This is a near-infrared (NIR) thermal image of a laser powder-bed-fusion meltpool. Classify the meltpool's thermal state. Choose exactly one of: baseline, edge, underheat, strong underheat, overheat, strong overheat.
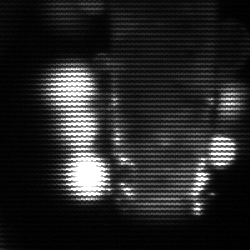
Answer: strong underheat